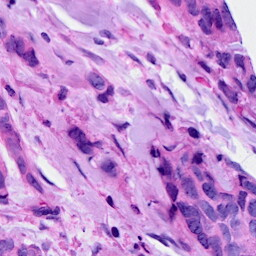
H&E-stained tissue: Breast